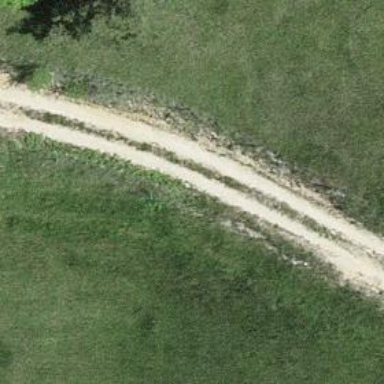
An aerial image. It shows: Unpaved track with grade2 surface.